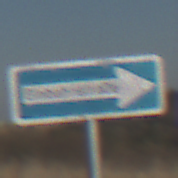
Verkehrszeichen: EinbahnstrasseRechtsweisend
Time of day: MorningAfternoon
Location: Outdoor (Nature)
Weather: PartlyCloudy
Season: NotSpecified
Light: Natural